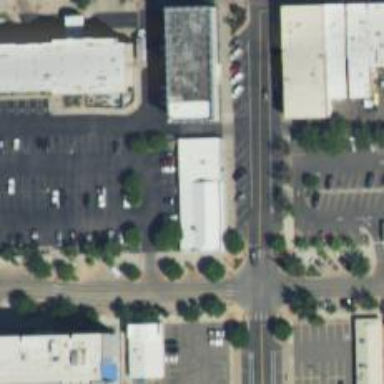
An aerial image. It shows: Parking space.